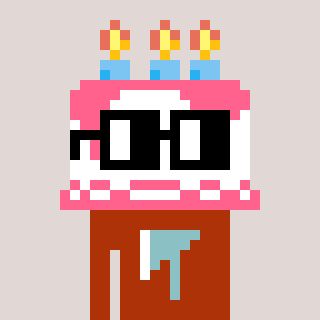
a pixel art character with square black glasses, a cake-shaped head and a hotbrown-colored body on a warm background